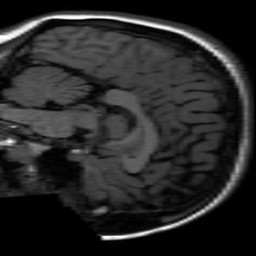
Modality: inplaneT1
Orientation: sagittal
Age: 18
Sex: female
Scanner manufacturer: ge
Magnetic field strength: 3 T
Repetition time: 2.499 s
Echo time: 0.02513 s